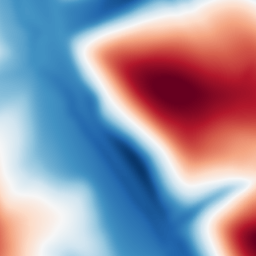
Category: multiscale
Decomposition family: dog
Decomposition parameters: sigma_low: 5
sigma_high: 100
Upsampling method: regularized
Upsampling parameters: scale: 4
lambda_reg: 0.001
Upsampling scale: 4